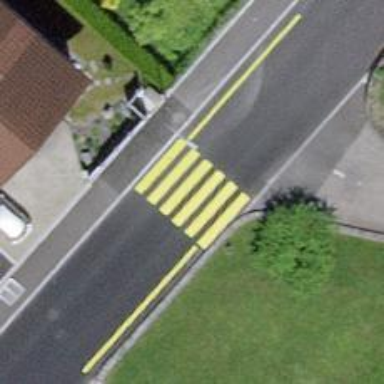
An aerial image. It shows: Uncontrolled zebra crossing with zebra markings.